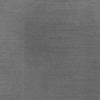
Label: dusty